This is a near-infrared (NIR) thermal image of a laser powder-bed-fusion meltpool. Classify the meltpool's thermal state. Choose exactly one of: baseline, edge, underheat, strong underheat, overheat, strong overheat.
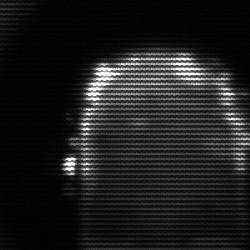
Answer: baseline